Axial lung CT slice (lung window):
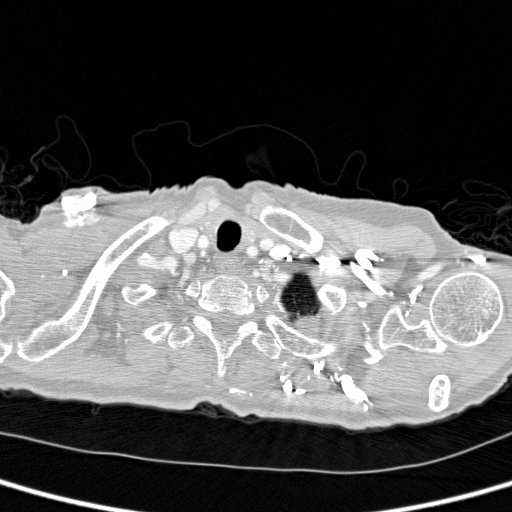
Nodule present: no